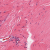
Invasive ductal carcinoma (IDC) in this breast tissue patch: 0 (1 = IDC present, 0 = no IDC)